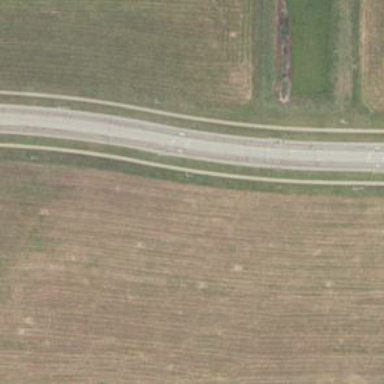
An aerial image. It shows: Road with "through" markings.